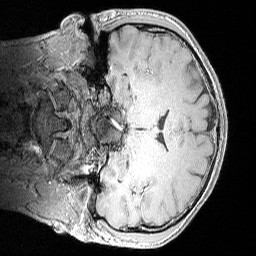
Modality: MP2RAGE
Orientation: coronal
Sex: male
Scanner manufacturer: siemens
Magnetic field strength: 3 T
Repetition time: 5 s
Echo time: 0.00292 s